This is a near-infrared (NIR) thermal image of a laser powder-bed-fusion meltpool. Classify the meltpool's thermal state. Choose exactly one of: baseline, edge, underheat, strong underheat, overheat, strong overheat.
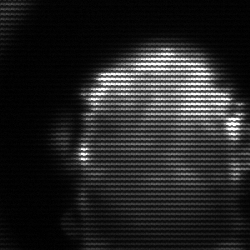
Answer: baseline